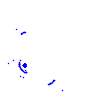
Particle: kaon